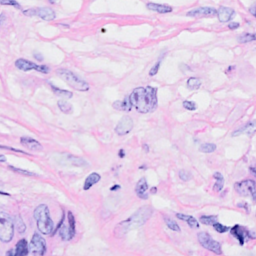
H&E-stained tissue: Breast